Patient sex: M
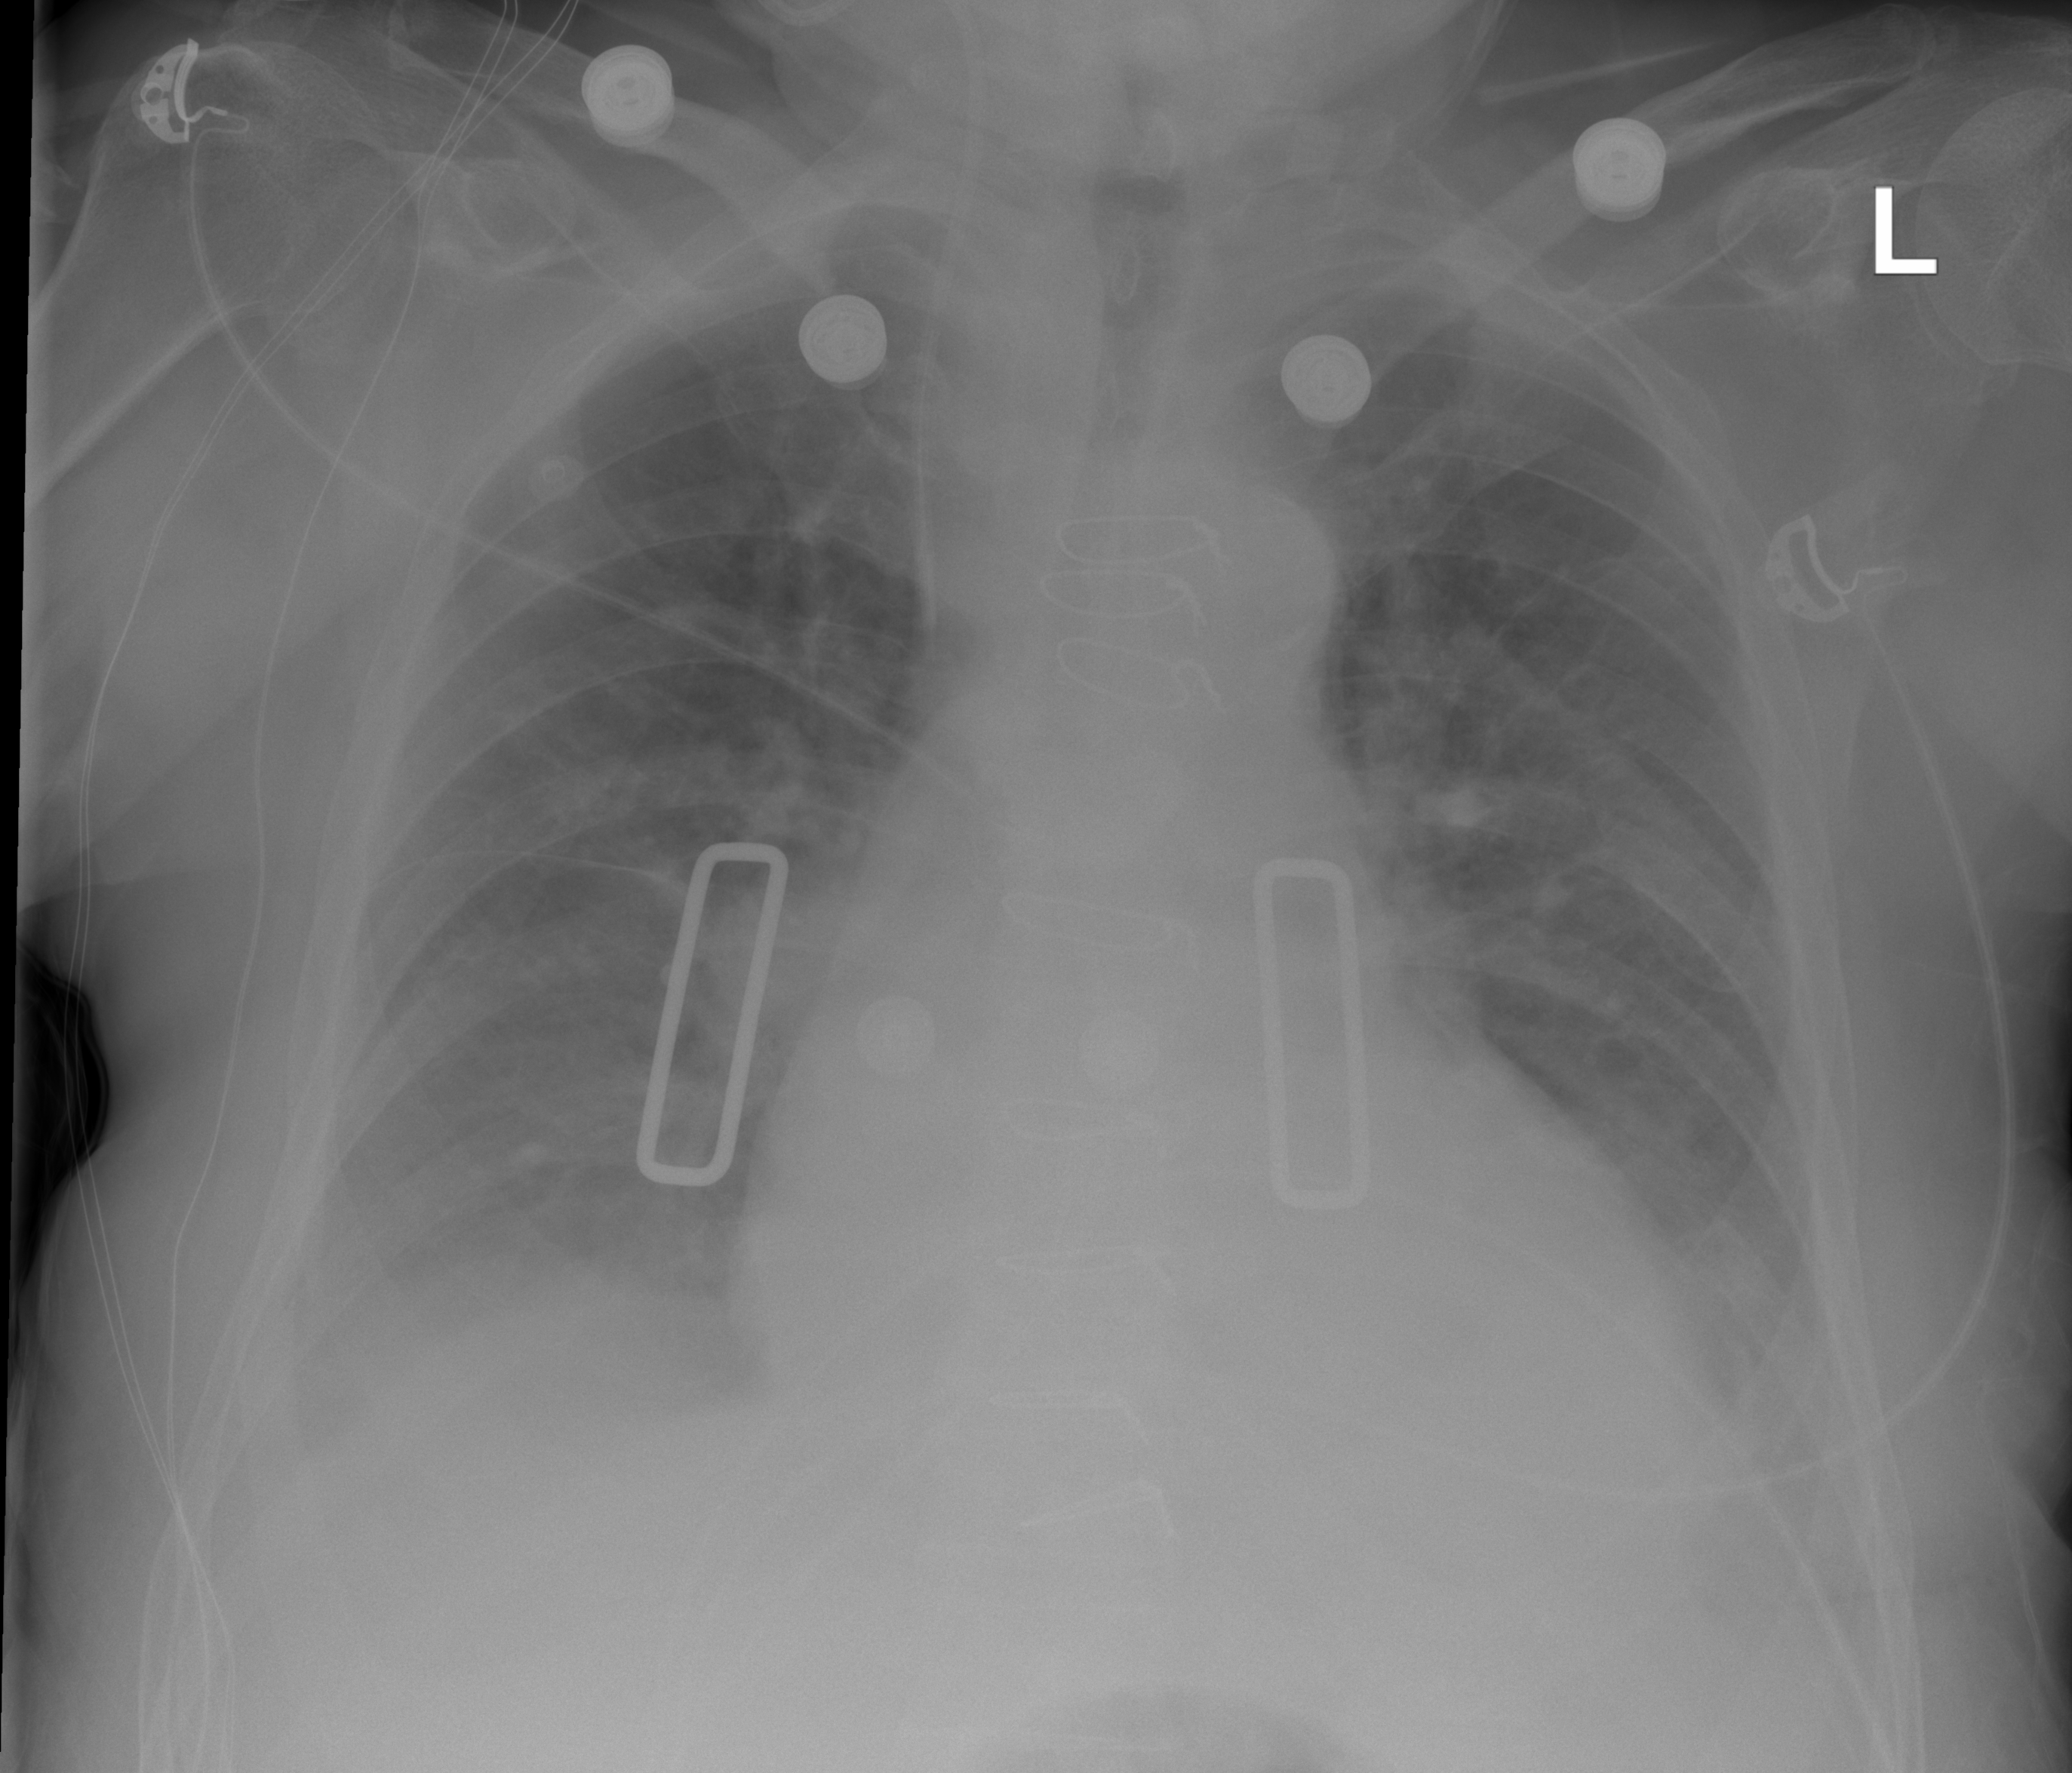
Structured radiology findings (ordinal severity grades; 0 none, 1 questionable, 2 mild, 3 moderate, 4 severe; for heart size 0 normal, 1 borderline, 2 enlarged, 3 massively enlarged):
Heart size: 2
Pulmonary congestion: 0
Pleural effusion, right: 2
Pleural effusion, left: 2
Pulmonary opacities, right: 0
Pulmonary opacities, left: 0
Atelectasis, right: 0
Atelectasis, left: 0